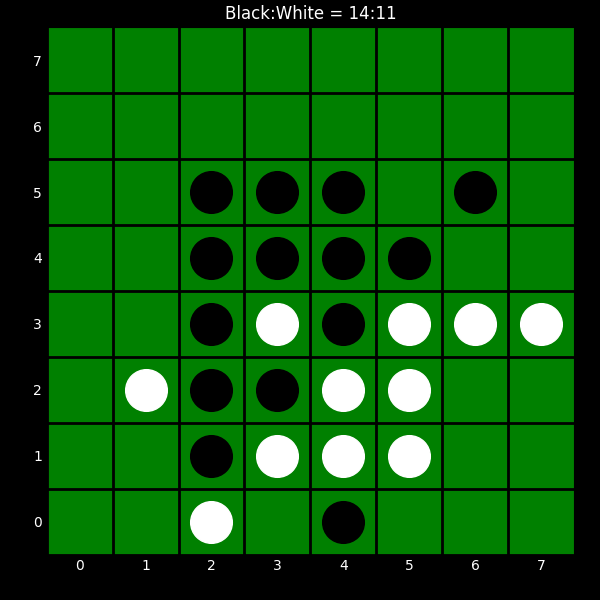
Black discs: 14
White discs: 11